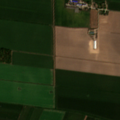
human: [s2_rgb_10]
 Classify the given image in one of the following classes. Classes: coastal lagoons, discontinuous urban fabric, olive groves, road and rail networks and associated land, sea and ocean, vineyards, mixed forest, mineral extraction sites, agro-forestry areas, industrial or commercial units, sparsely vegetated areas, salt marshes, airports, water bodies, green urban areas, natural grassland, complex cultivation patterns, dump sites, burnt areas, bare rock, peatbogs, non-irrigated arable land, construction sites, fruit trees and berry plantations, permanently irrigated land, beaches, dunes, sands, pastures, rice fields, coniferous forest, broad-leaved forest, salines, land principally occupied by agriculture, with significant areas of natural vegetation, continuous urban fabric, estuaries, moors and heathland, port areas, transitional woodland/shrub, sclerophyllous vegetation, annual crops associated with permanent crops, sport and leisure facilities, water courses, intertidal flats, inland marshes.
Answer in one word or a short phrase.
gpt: industrial or commercial units, non-irrigated arable land